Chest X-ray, AP view. Patient: 45 years old, sex F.
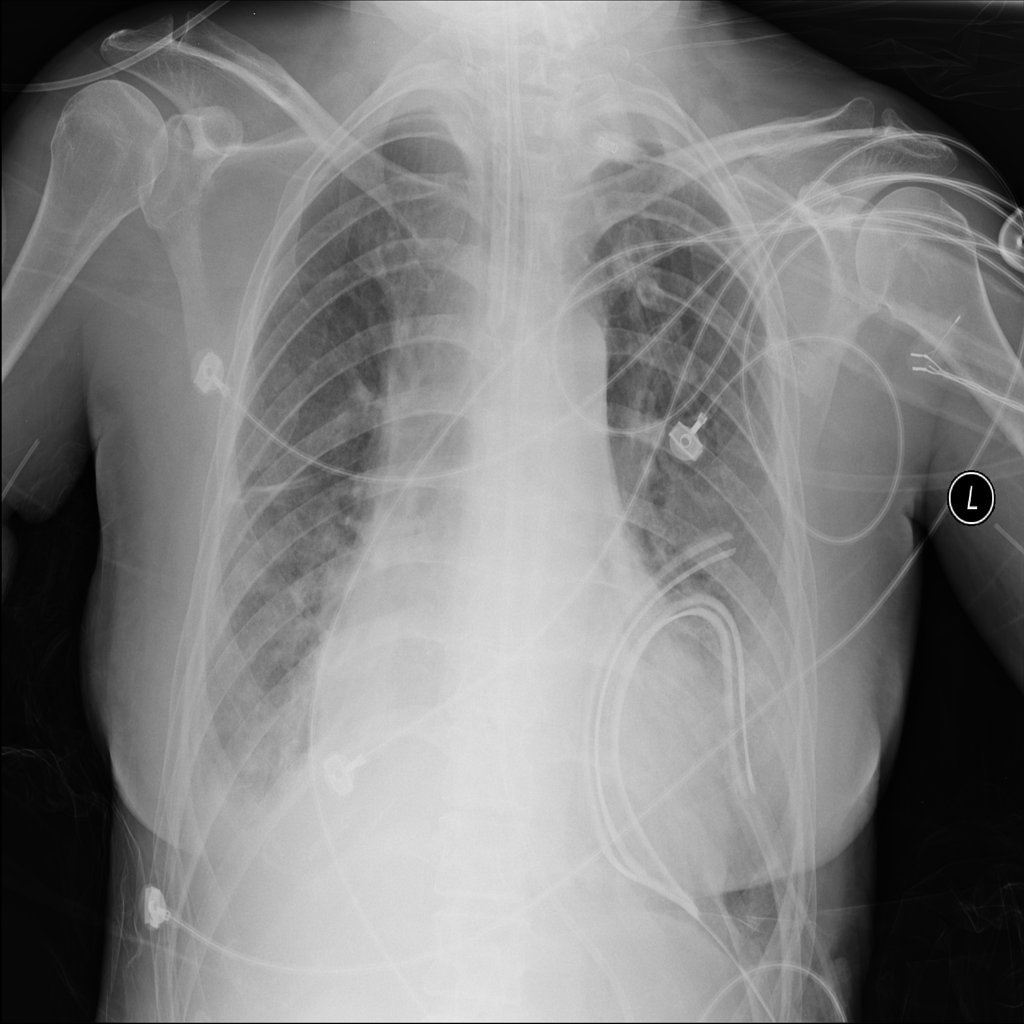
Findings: Atelectasis, Consolidation